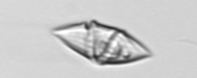
Label: Gyrodinium